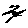
Label: zigzag